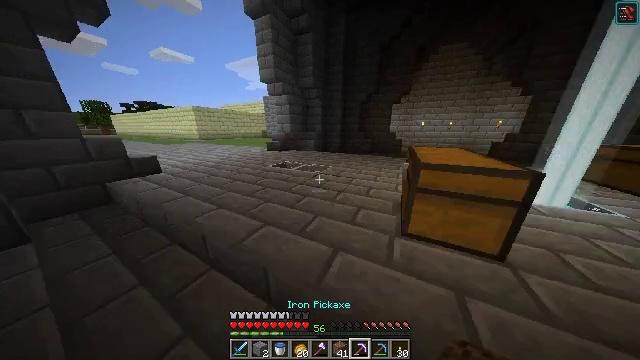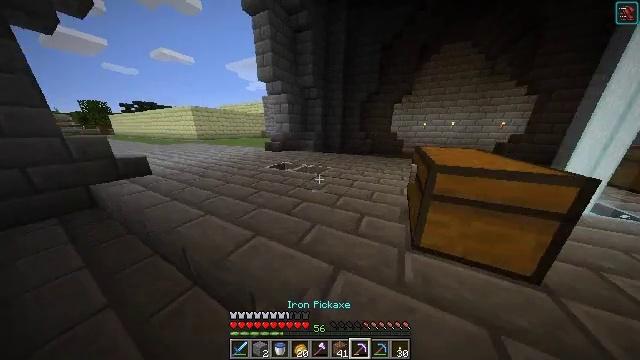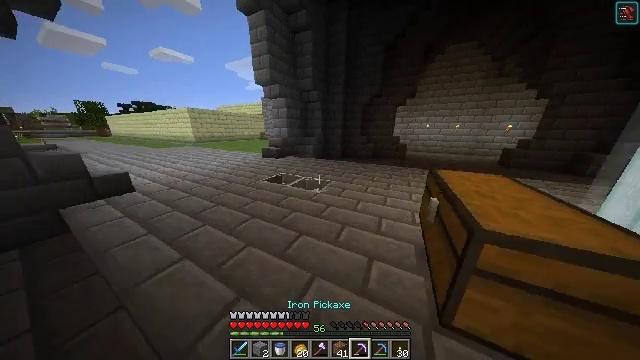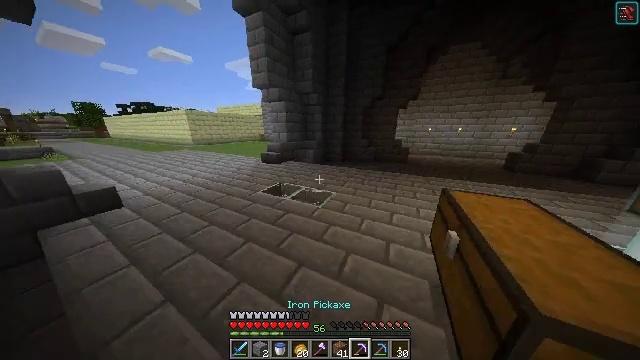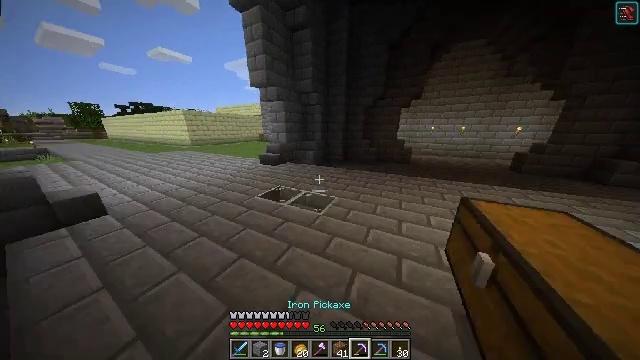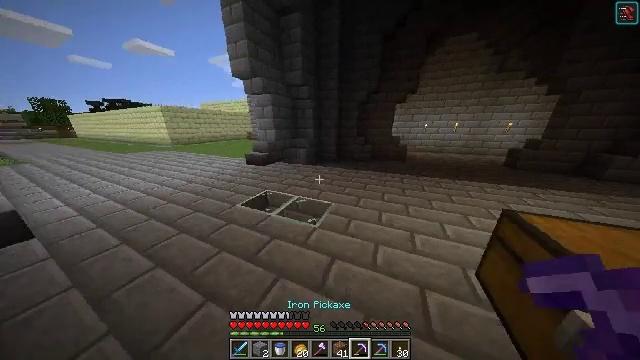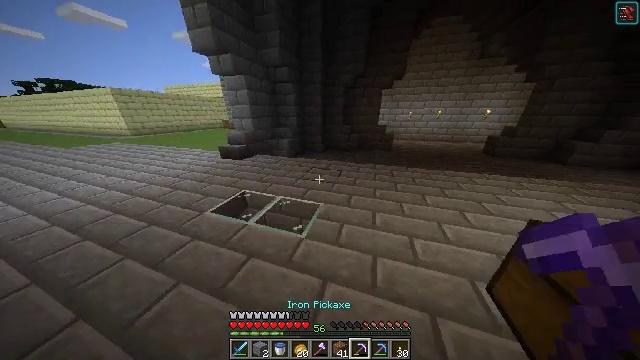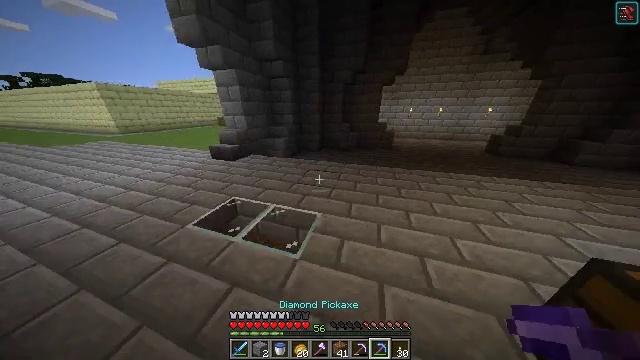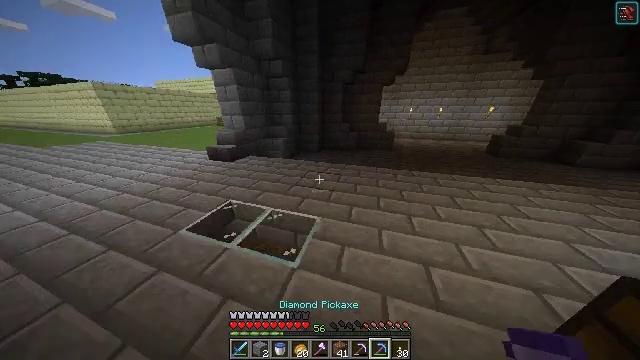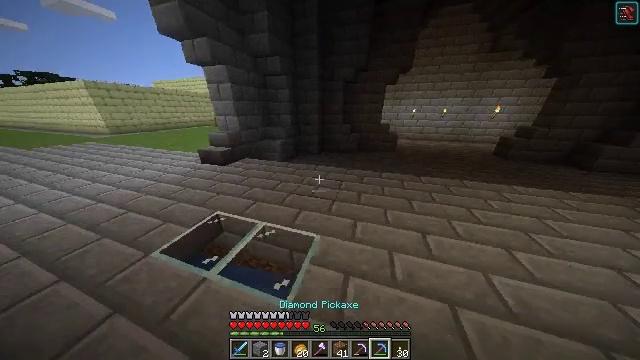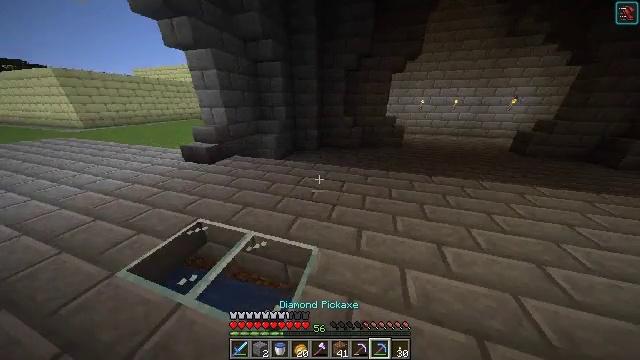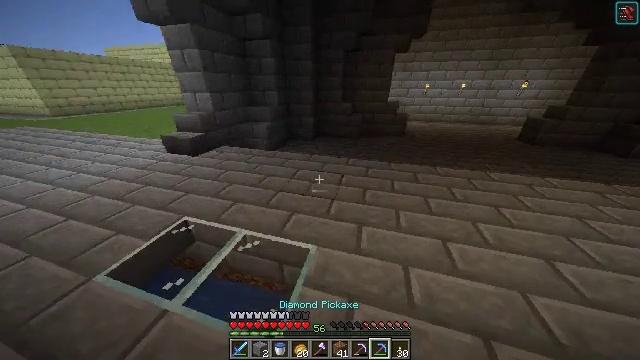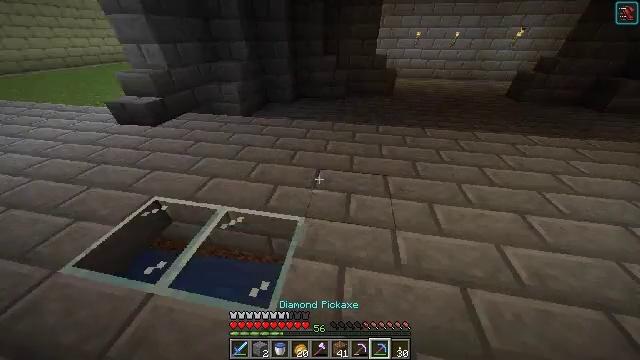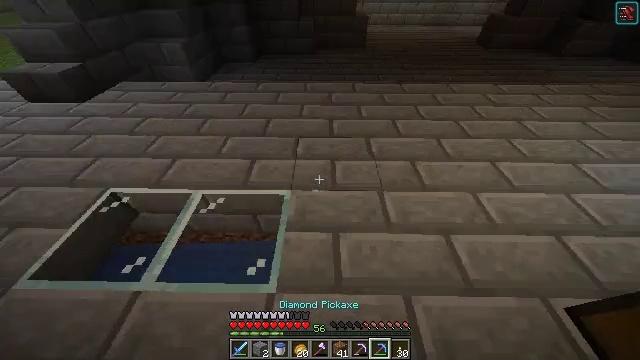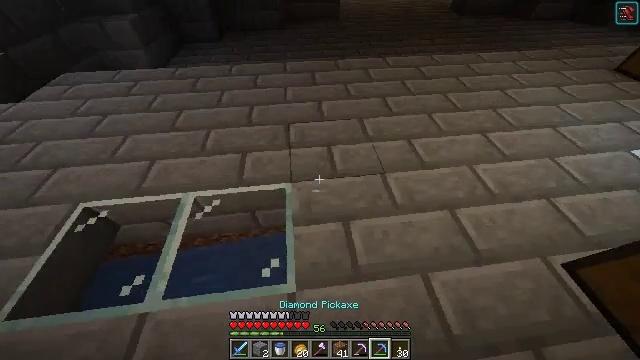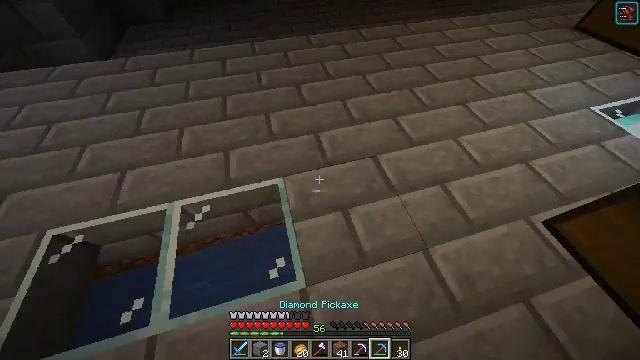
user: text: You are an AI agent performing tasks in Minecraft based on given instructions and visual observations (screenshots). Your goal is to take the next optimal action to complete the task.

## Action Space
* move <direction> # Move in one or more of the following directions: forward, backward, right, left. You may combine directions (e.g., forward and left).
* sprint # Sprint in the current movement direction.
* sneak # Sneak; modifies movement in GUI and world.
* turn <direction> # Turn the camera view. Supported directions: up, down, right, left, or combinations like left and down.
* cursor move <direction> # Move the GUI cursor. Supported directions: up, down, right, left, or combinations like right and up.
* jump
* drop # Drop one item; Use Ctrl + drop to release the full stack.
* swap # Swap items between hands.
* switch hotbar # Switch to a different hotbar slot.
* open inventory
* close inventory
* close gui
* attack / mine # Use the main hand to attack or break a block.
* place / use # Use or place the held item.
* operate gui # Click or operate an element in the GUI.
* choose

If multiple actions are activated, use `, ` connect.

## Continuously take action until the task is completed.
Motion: motion action
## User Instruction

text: Mine stone brick slab from the floor.
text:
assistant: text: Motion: move forward
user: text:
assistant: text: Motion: move forward
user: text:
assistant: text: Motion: move forward
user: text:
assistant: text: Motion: move forward
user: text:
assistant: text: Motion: move forward, turn right and down
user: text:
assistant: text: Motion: move forward, turn right and down
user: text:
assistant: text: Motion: move forward
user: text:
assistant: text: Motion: move forward
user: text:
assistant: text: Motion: no_op
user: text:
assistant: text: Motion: no_op
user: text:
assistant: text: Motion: turn right and down
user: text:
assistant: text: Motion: turn right and down
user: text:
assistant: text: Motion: move left, turn right and down
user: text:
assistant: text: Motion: move forward and move left, turn right and down
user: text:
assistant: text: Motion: move forward and move left, turn right and down
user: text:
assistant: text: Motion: move left, turn right and down
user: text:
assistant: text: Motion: move left, turn right and down
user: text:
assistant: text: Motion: move back and move left, turn right and down
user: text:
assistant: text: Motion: move back and move left, turn right and up
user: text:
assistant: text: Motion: move back, turn right and up
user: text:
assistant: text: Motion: move back, turn right and up
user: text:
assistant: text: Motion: move back
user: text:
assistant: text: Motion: move back
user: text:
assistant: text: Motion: move back
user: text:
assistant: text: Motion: move right
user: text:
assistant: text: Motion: move right
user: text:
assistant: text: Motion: move right
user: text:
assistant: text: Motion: no_op
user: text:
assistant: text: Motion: no_op
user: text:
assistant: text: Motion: no_op